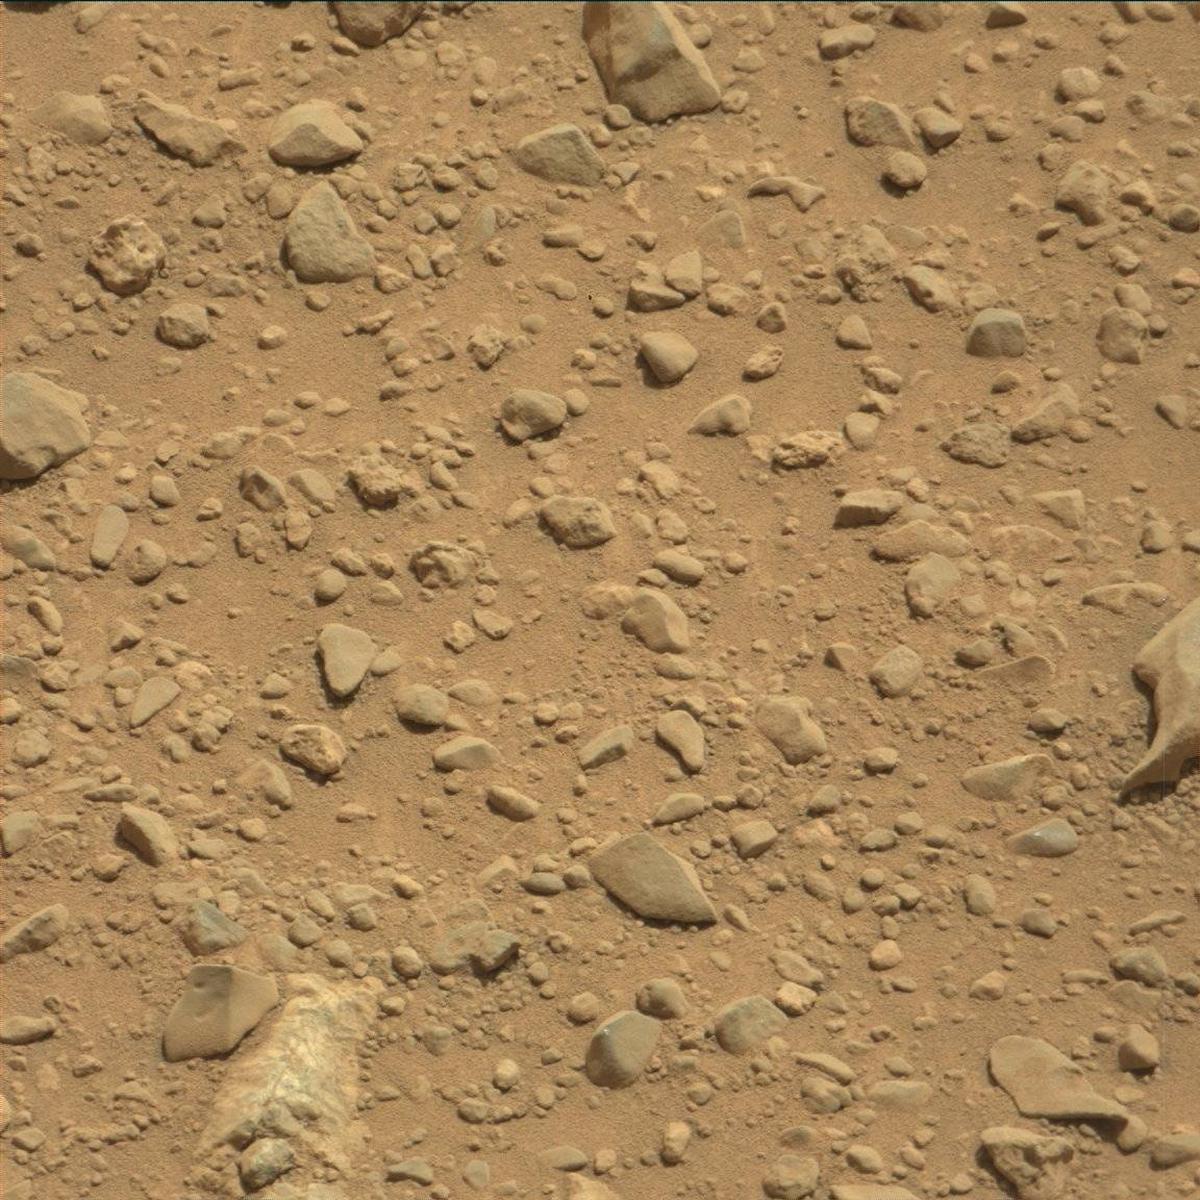
Terrain classes present: Bedrock, Rock, Sand / Soil